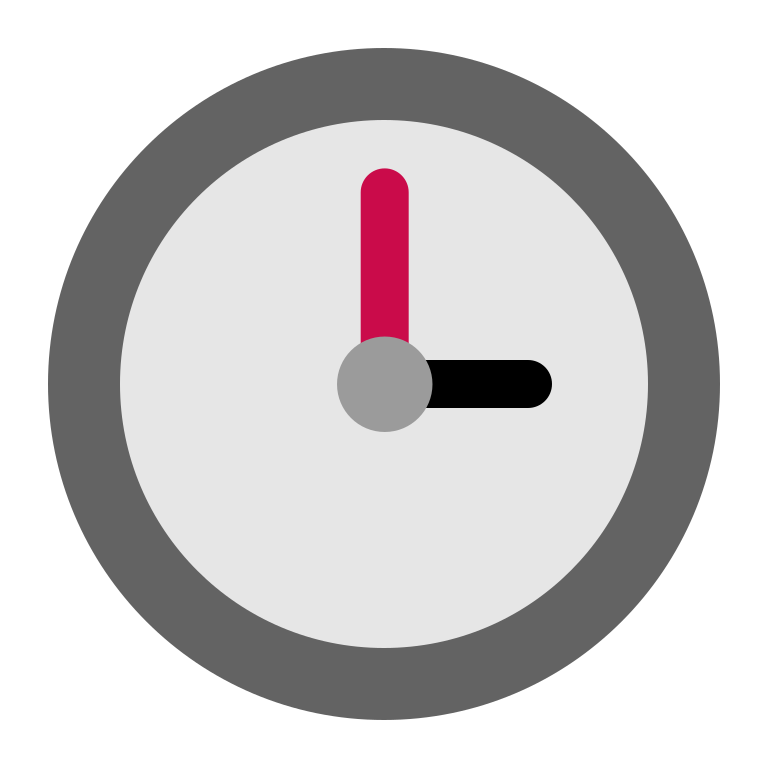
three oclock flat